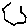
Label: hexagon